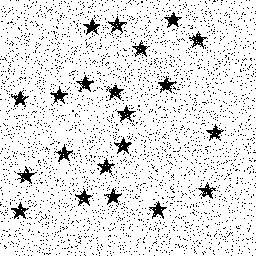
Squares: 0
Triangles: 0
Stars: 21
Total shapes: 21